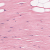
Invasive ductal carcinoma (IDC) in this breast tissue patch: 0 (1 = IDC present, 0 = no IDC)